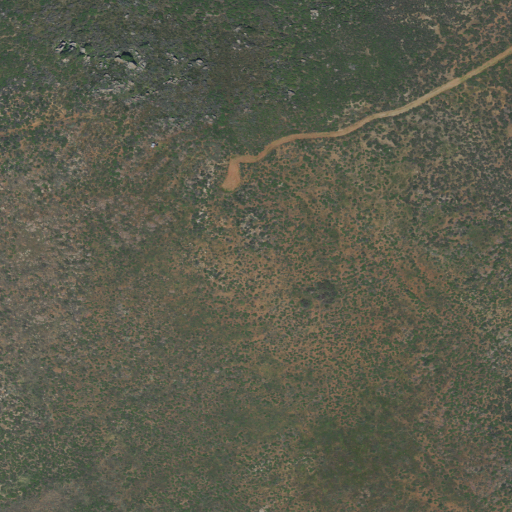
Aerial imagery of mountain in California named Bachelor Mountain containing only shrub